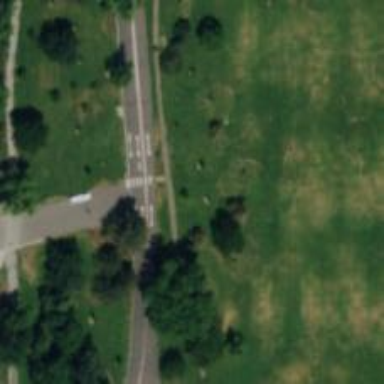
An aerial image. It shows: Asphalt cycleway.